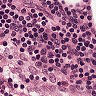
Metastatic tissue present: no